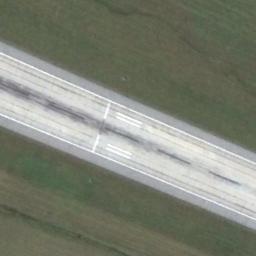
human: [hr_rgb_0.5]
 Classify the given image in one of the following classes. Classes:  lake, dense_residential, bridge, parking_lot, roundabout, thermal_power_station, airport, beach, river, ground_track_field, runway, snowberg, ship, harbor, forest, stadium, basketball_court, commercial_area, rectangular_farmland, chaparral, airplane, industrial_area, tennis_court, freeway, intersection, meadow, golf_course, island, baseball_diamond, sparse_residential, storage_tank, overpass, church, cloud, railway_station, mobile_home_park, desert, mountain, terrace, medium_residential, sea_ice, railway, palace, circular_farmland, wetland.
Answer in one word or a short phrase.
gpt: runway